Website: walmart
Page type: receipt
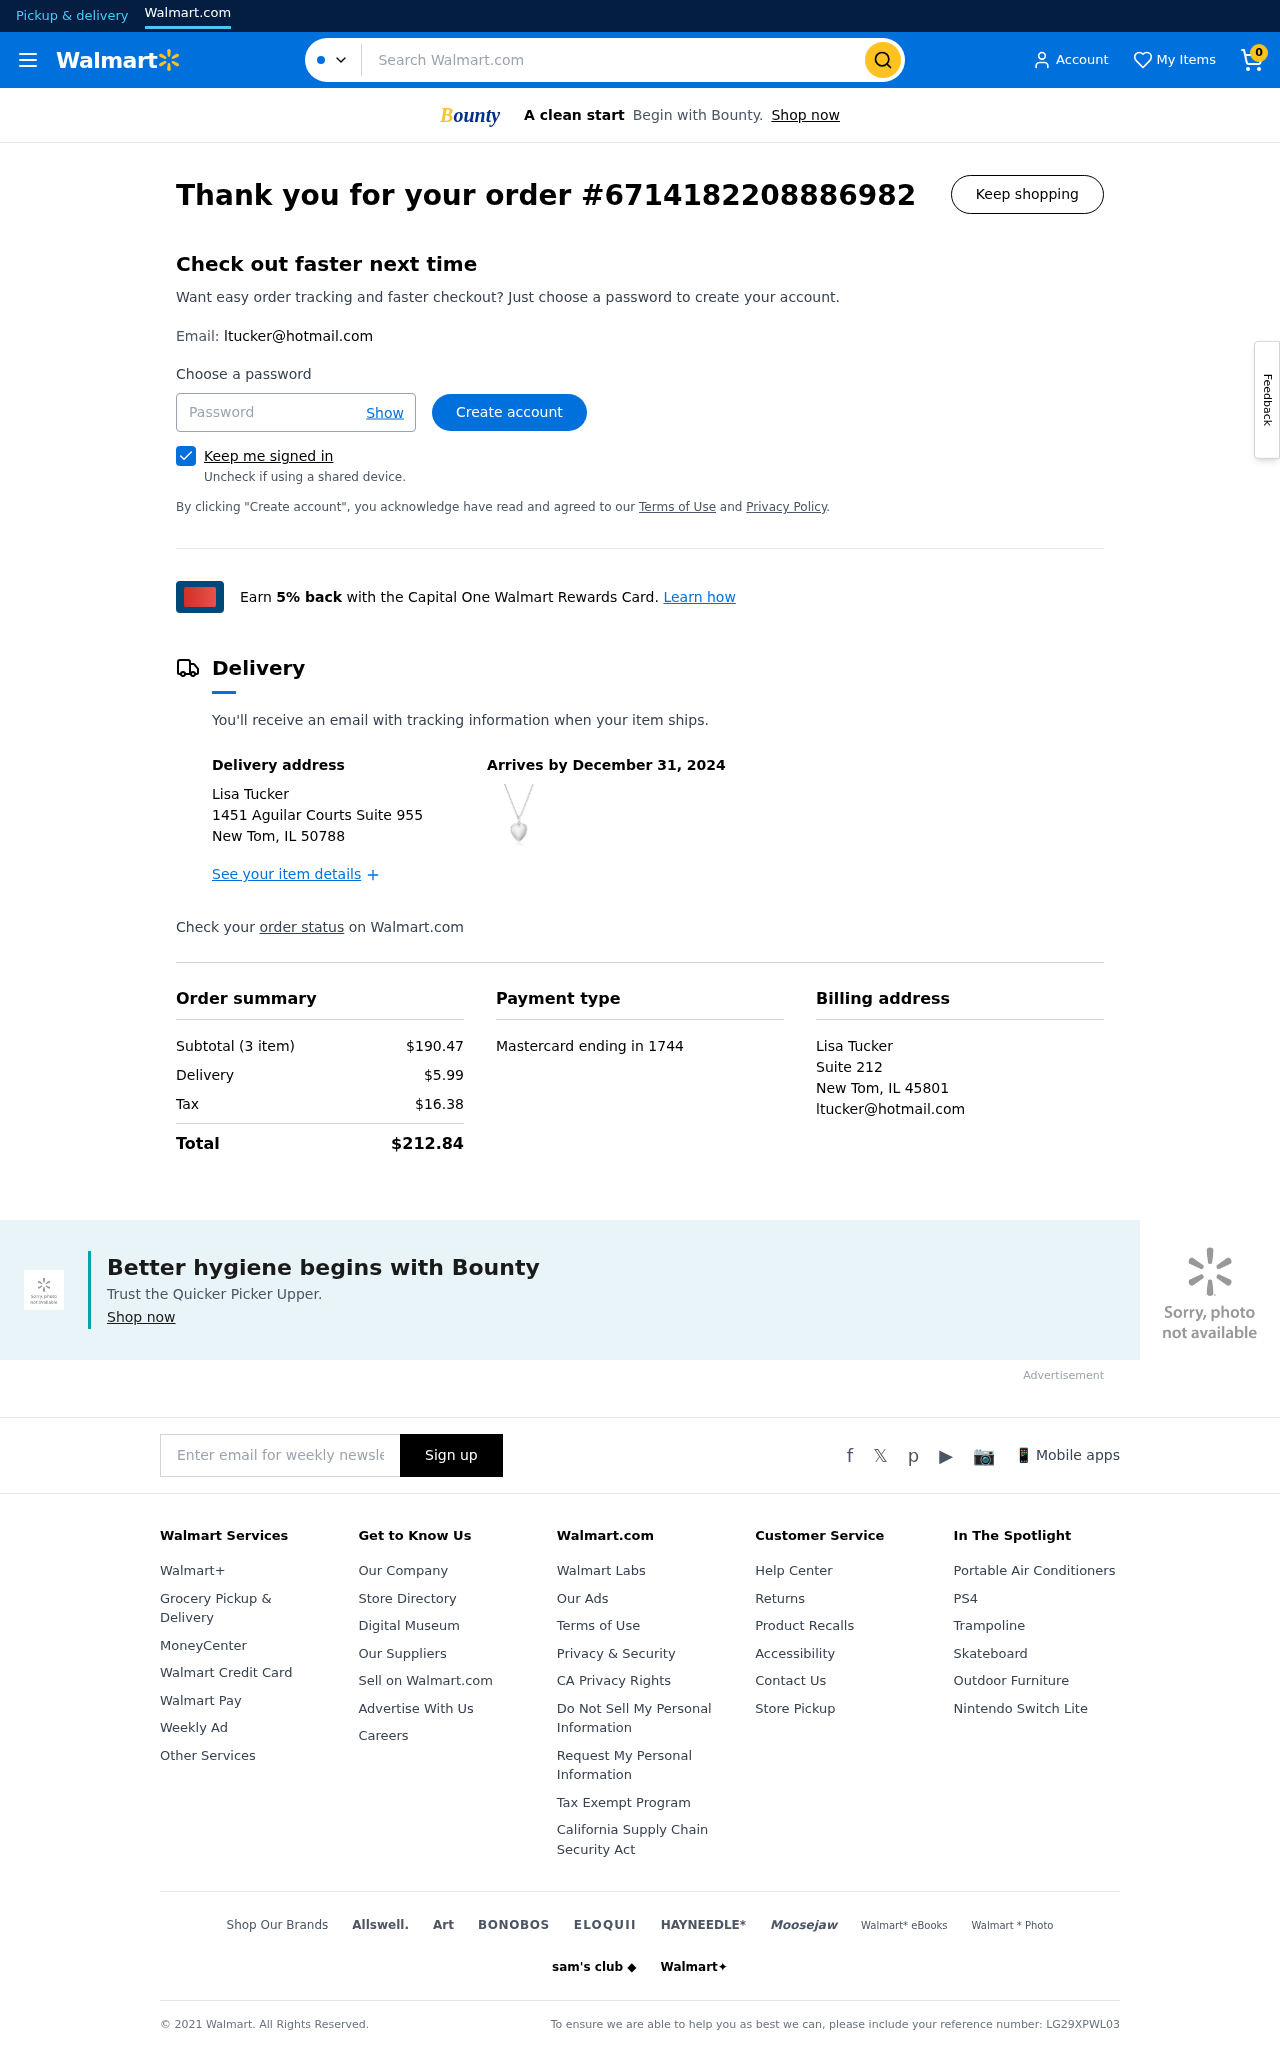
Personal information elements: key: PII_CARD_LAST4
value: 1744
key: PII_CARD_TYPE
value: Mastercard
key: PII_CITY_STATE_ZIP
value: New Tom, IL 50788
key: PII_CITY_STATE_ZIP2
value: New Tom, IL 45801
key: PII_EMAIL
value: ltucker@hotmail.com
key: PII_EMAIL2
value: ltucker@hotmail.com
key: PII_FULLNAME
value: Lisa Tucker
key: PII_FULLNAME2
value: Lisa Tucker
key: PII_STREET
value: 1451 Aguilar Courts Suite 955
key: PII_STREET2
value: Suite 212
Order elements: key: ORDER_NUM_ITEMS
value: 0
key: ORDER_ID
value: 6714182208886982
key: ORDER_DELIVERY_DATE
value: December 31, 2024
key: ORDER_NUM_ITEMS
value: Subtotal (3 item)
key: ORDER_SUBTOTAL
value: $190.47
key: ORDER_SHIPPING_COST
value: $5.99
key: ORDER_TAX
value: $16.38
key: ORDER_TOTAL
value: $212.84
Search elements: key: HEADER_SEARCH
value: Search Walmart.com